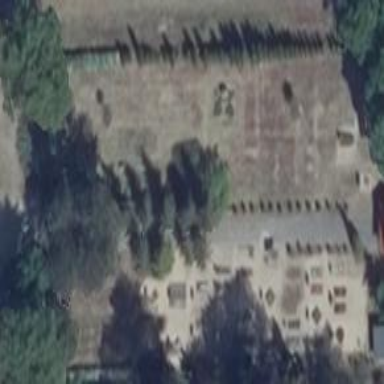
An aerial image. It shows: Cemetery.